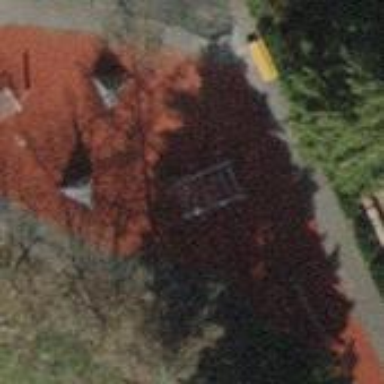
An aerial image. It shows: Playground area for leisure activities on the land.